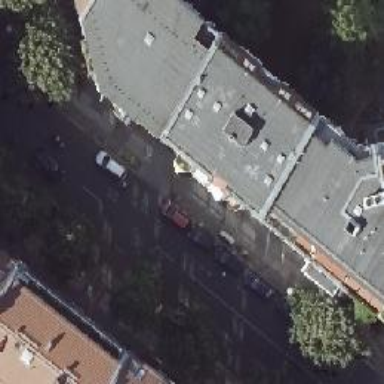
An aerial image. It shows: Parking entrance.